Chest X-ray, PA view. Patient: 48 years old, sex M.
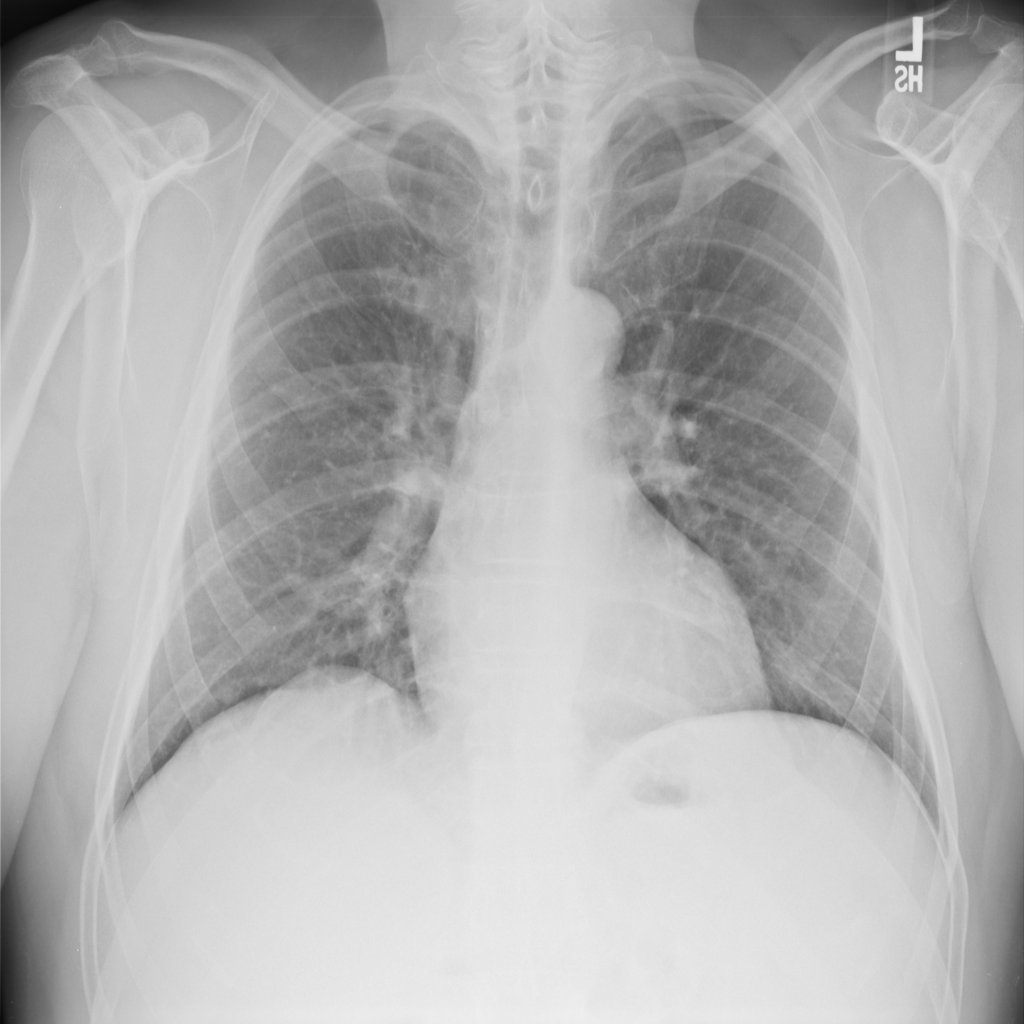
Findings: No Finding